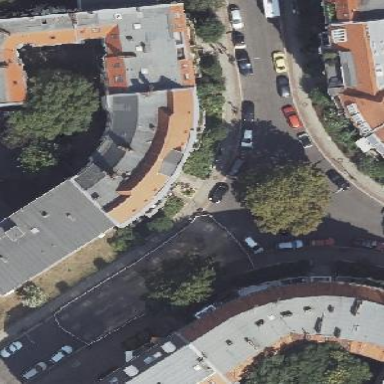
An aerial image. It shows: Building with apartments featuring unique double saltbox roof shape.